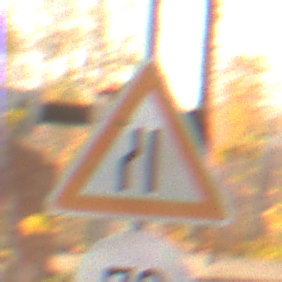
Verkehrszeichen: EinseitigVerengteFahrbahnLinks
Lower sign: Geschwindigkeit70
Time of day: SunriseSunset
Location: Roofed (Suburban)
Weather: Clear
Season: NotSpecified
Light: Natural